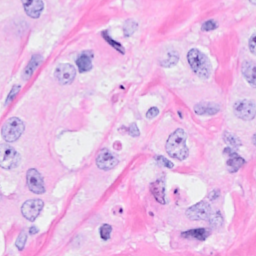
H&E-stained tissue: Breast